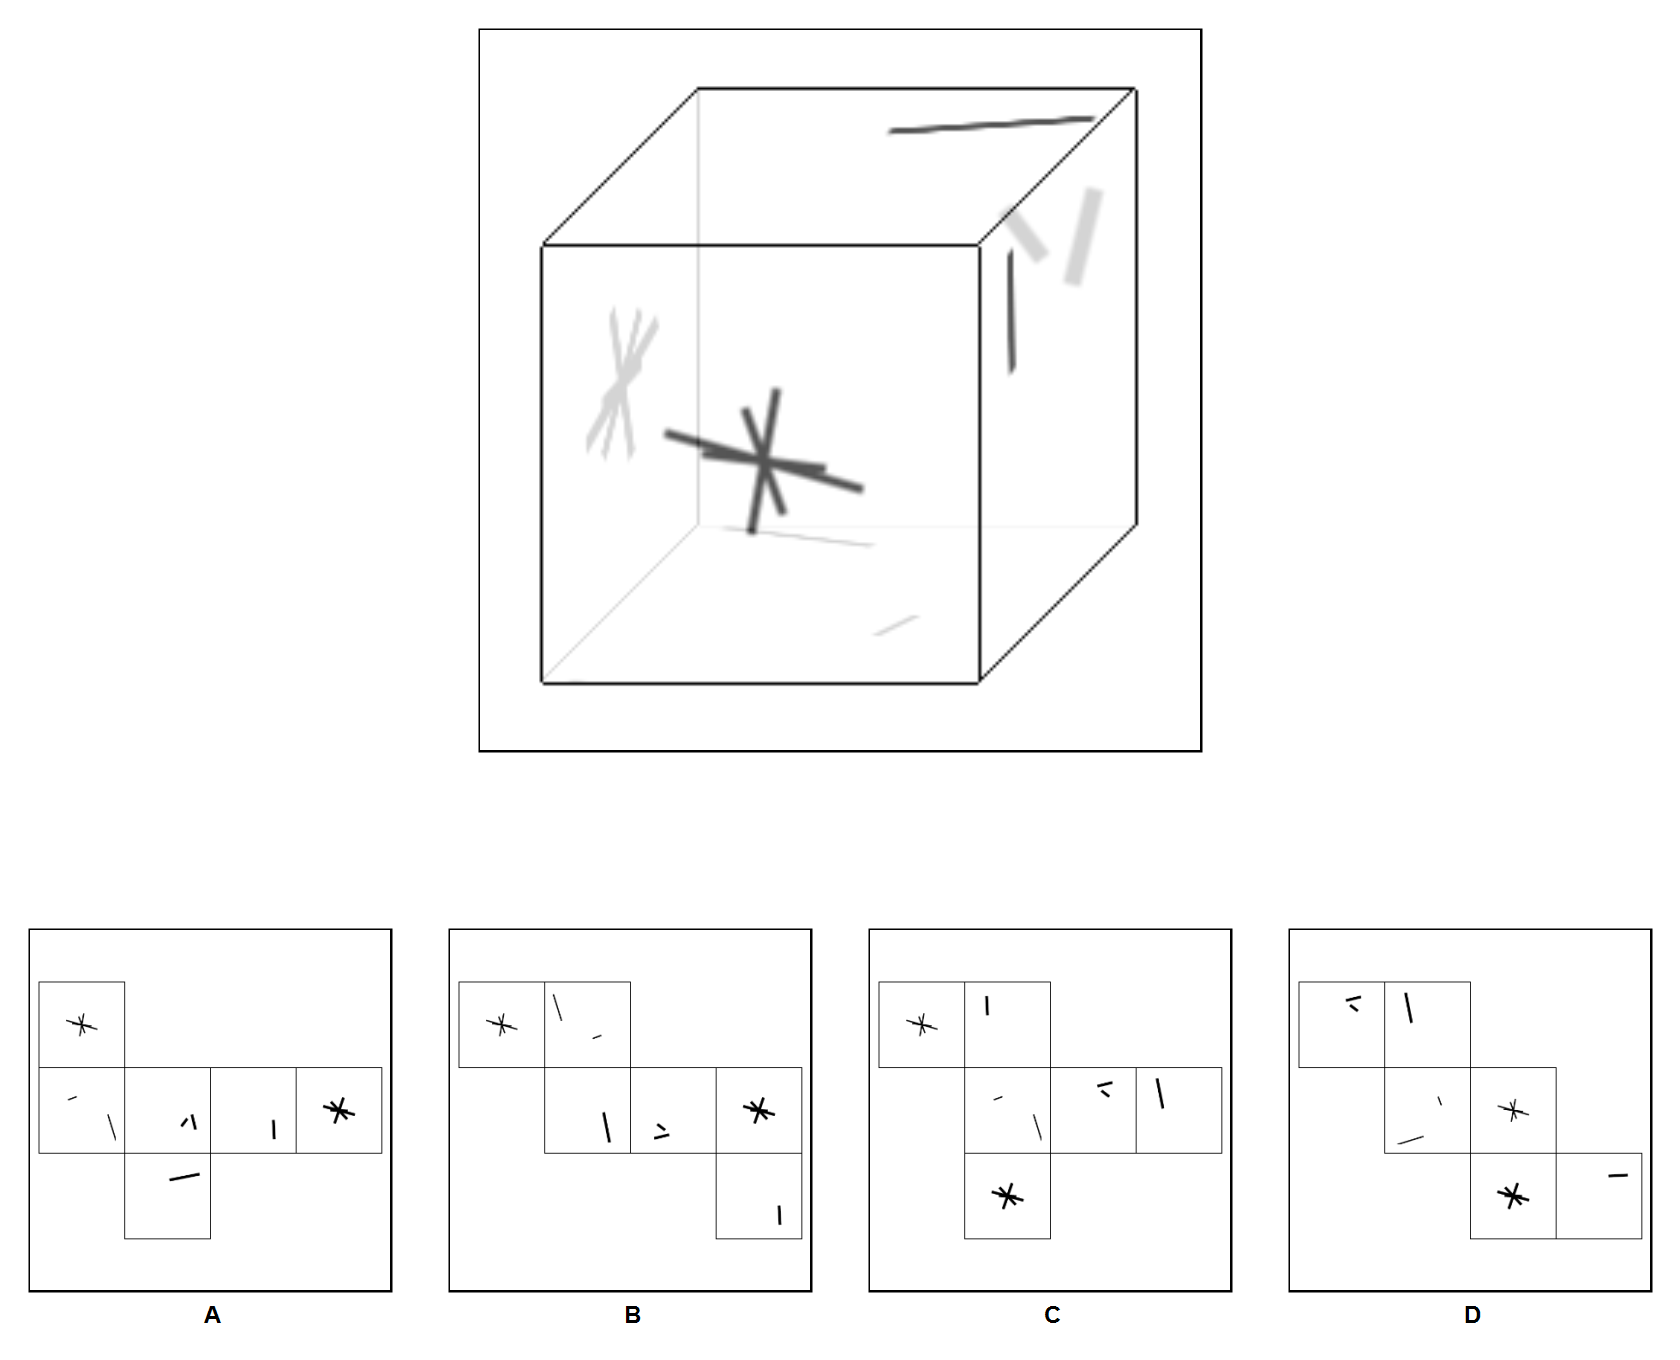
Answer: C